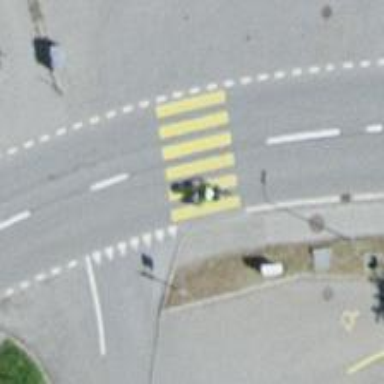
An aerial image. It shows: Uncontrolled zebra crossing on the road.